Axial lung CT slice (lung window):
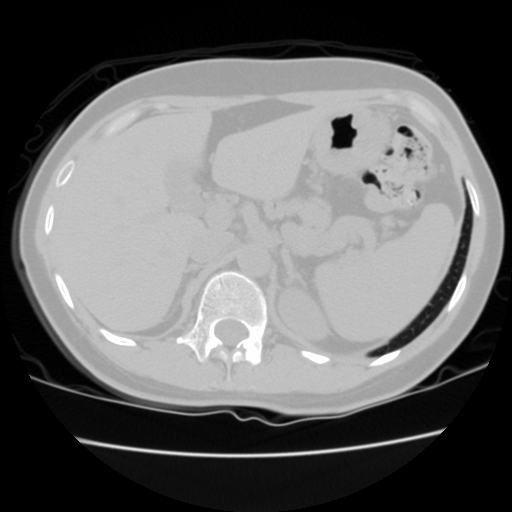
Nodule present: no